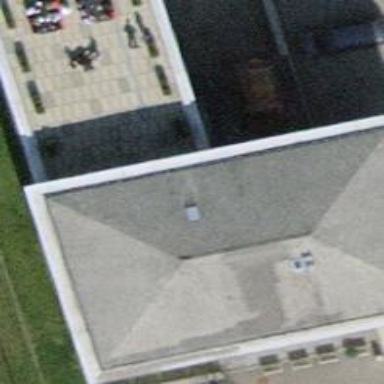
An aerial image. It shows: Police building.